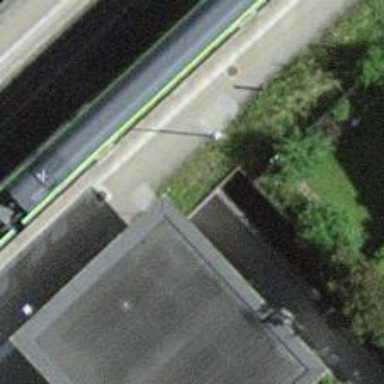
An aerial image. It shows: Tunnel footway.